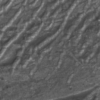
Label: not_dusty